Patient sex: M
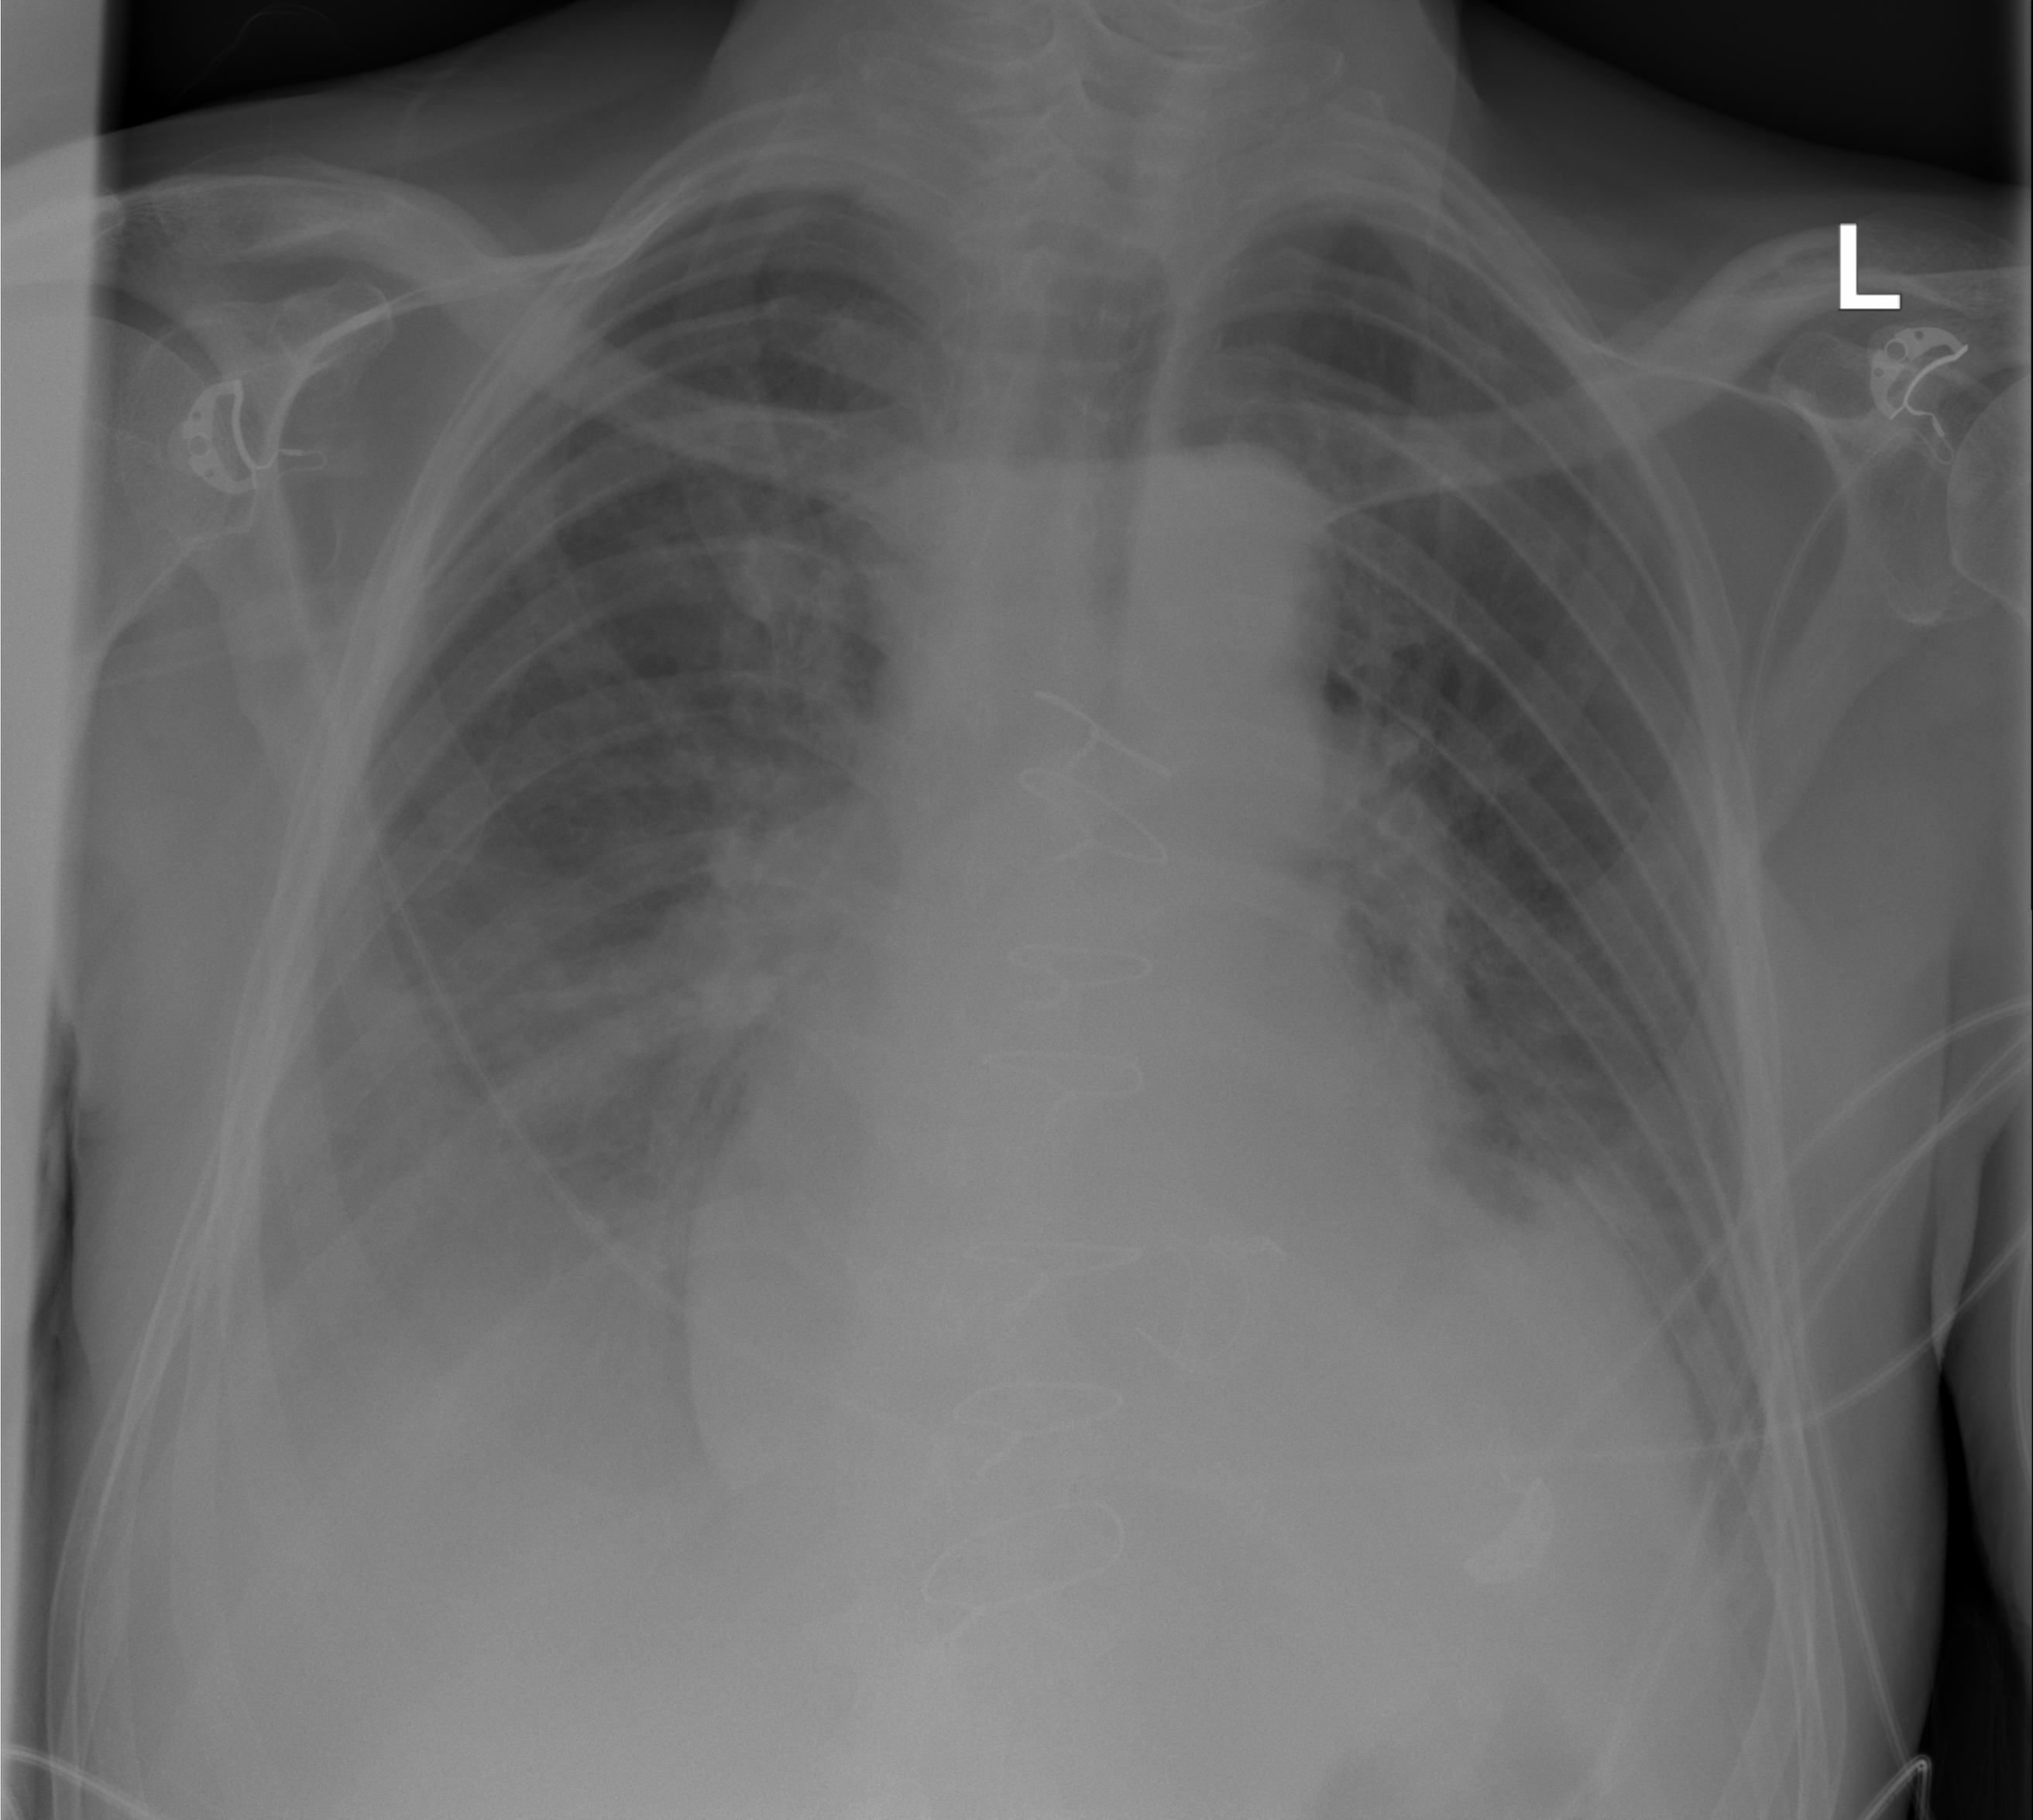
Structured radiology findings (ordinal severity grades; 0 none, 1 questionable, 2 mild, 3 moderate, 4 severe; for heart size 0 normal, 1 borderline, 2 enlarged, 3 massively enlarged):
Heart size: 3
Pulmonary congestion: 2
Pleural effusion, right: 2
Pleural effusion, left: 2
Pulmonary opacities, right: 0
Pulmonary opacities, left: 0
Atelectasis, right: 2
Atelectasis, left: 2